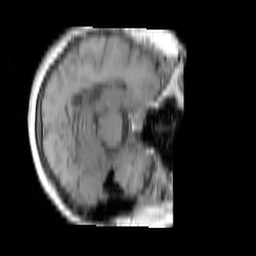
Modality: T1w
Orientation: axial
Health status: ill
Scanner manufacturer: siemens
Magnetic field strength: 3 T
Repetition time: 0.4 s
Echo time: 0.00272 s